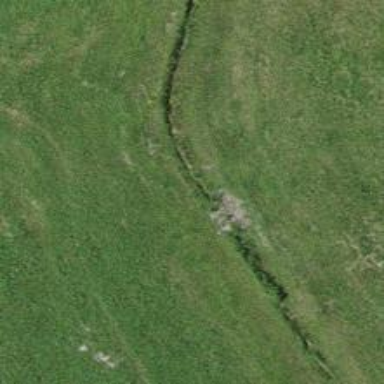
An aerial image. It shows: Ditch in the surroundings.